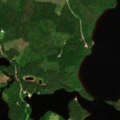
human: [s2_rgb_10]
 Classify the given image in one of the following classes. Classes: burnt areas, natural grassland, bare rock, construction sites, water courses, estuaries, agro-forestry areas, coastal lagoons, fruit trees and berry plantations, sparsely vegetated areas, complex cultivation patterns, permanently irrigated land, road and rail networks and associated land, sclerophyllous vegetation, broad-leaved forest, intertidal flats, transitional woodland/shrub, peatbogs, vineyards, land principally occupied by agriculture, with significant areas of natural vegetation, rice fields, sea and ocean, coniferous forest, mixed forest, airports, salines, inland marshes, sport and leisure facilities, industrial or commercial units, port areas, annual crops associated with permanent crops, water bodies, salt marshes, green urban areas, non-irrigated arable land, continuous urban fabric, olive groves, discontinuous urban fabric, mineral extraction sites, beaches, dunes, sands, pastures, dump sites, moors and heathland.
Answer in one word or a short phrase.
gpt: coniferous forest, mixed forest, water bodies